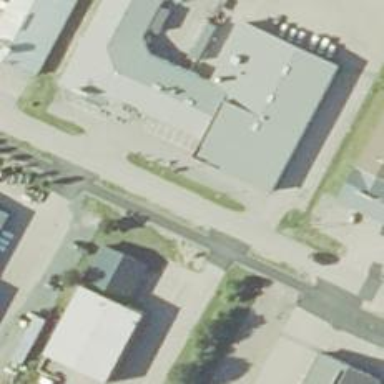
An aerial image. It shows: Post office.